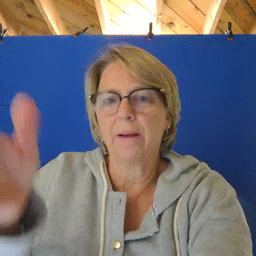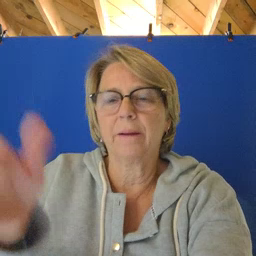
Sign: grandpa